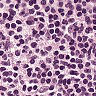
Metastatic tissue present: no